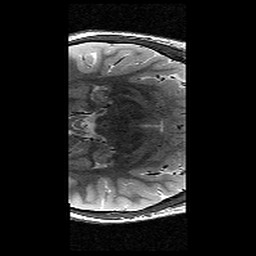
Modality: T2w
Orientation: axial
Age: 12
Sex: female
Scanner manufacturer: siemens
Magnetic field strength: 3 T
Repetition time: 9.23 s
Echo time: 0.067 s